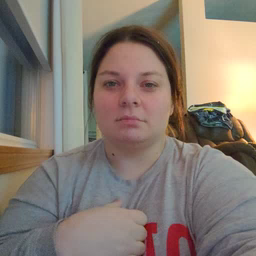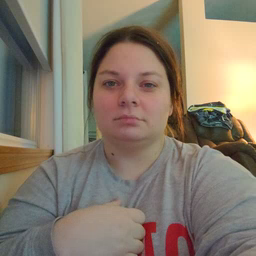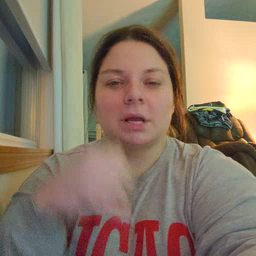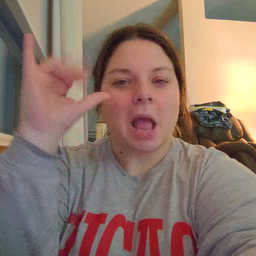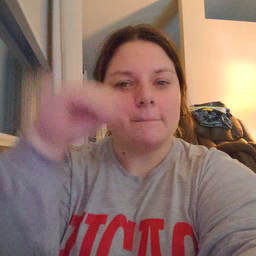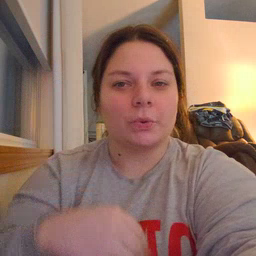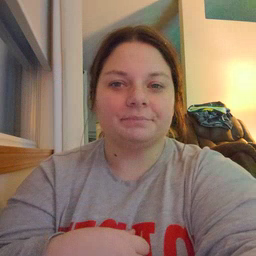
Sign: cowboy